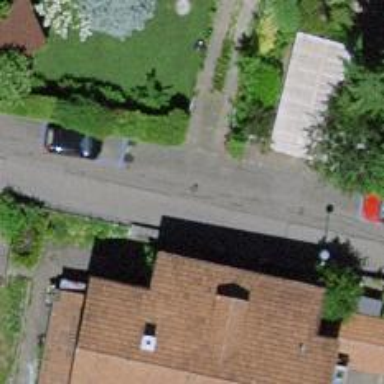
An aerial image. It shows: Asphalt road designated as living street.